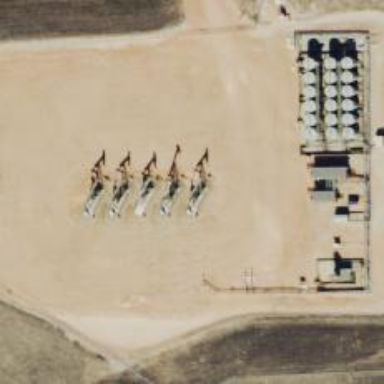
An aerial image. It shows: Petroleum well.